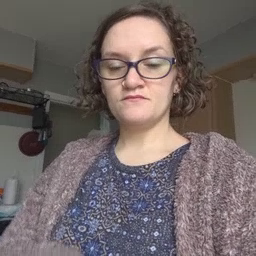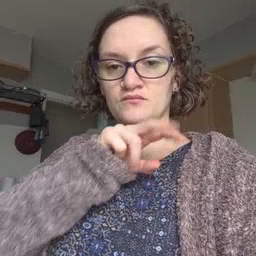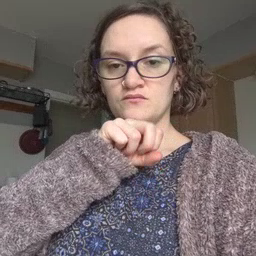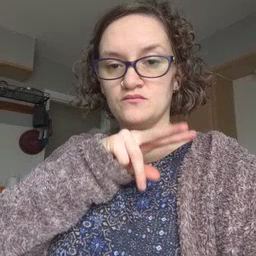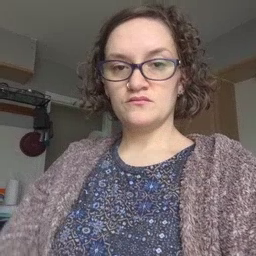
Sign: frog